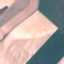
Label: AnnualCrop